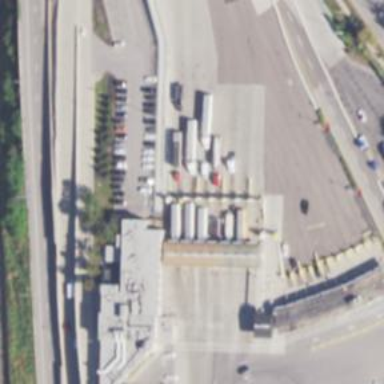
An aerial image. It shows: Border control barrier.